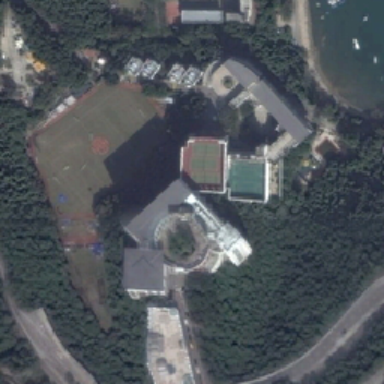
The school includes a series of buildings some tennis courts basketball courts and swimming pools .